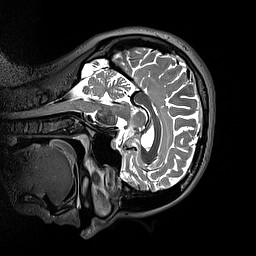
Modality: T2w
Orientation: sagittal
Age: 28
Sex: female
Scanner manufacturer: siemens
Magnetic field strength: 3 T
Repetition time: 3.2 s
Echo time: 0.412 s